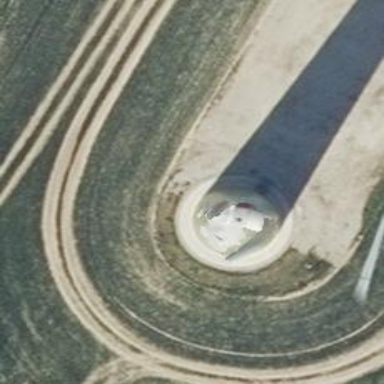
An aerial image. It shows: Wind generator powered by horizontal-axis wind turbine.